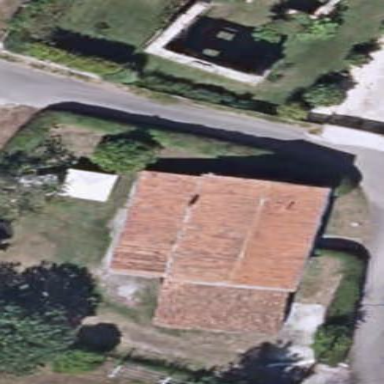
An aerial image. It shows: Simple and straightforward house.